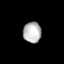
Tissue: lung
Cell type: Others
Senescence score: 0.1343
Nuclear area (px): 368
Mean DAPI intensity: 183.704